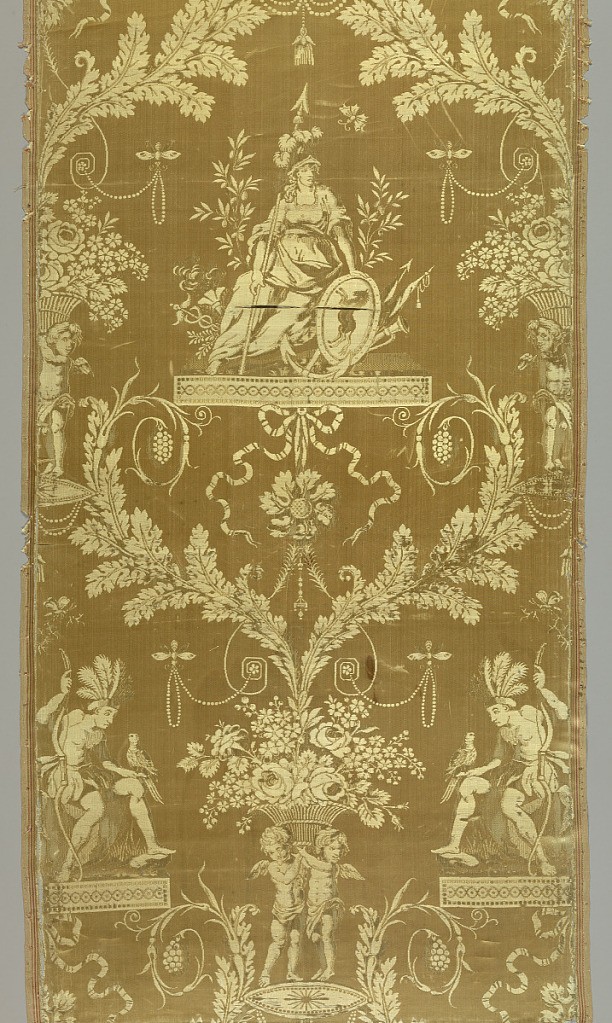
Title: Quatre Parties du monde
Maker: Joseph Gaspard Picart
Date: ca. 1785
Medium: silk Technique: damask
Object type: Textile
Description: Panel of pale yellow silk damask with design of allegorical figures representing the Four Continents. Asia is depicted as a man seated on a camel carrying an open parasol, and behind him an ape plays with a butterfly. Europe is a seated, helmeted female resting her hand on a shield, on which appears a horse. Other attributes include: flags, trumpet, anchor, caduceus, and cornucopia. Africa appears as two men in plumed turbans spearing lions. America is represented by seated Indians, in high feather headdress, carrying a bow and playing with a parrot. Based on designs by Joseph Bourne and Pascal Picart.